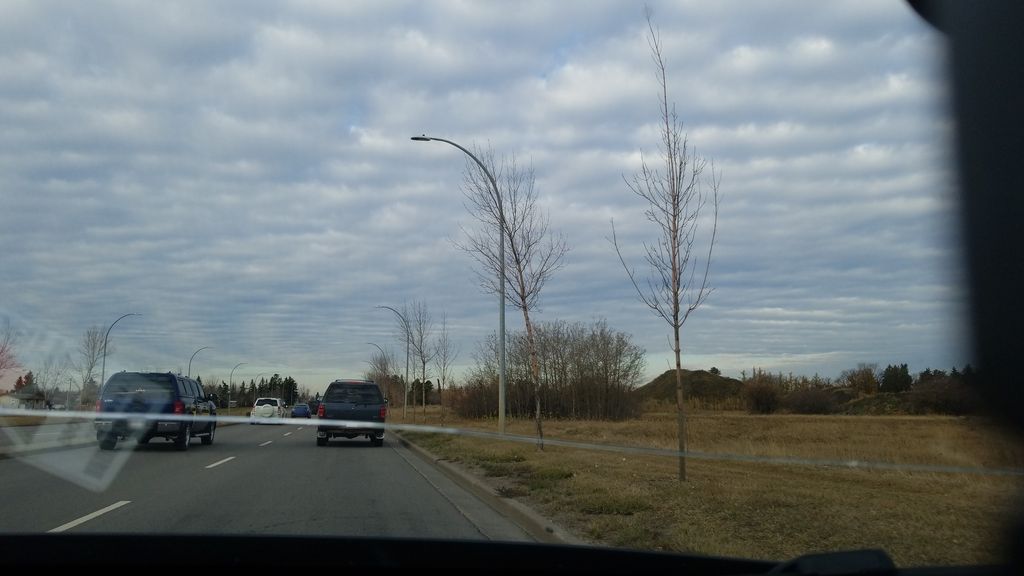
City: edmonton